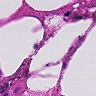
Metastatic tissue present: no